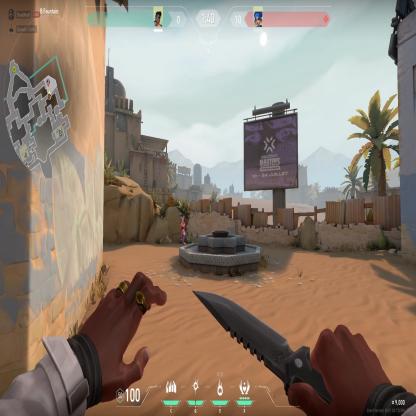
Label: enemy